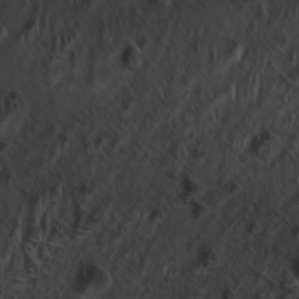
Label: non_frost